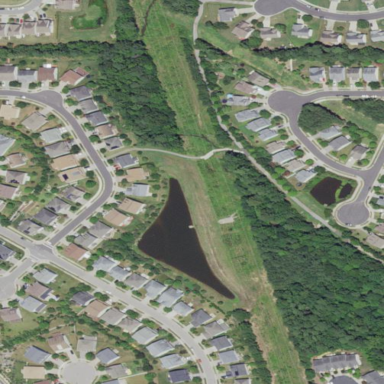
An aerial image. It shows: Stormwater basin with natural water.